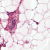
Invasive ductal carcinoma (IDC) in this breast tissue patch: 0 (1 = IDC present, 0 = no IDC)